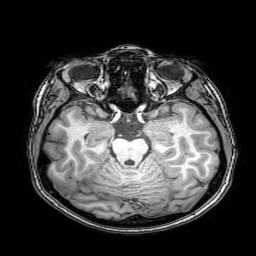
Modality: T1w
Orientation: coronal
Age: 26
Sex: female